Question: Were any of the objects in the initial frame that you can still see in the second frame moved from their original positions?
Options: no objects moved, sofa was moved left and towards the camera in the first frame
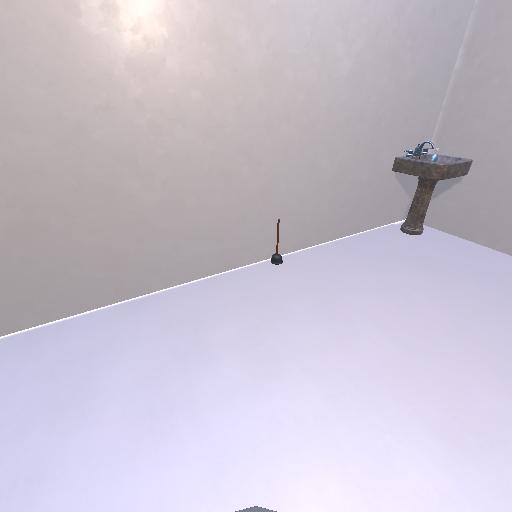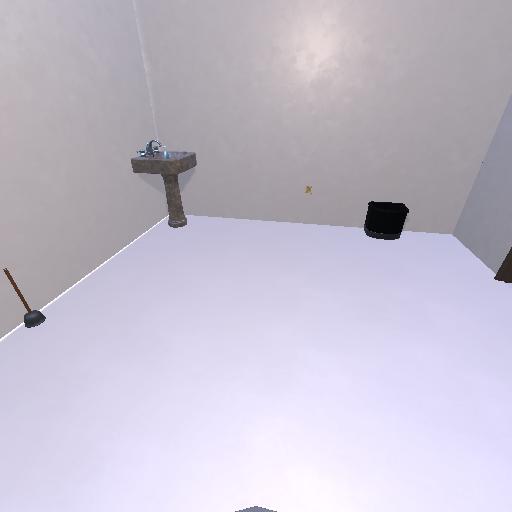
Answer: no objects moved